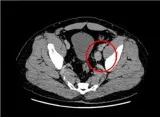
Enhanced abdominal CT during the follow-up period. (C) Baseline of second-line treatment: retroperitoneal LNs (up); pelvic LNs (down).
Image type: radiology (ct)